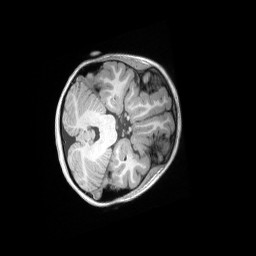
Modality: T1w
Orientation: axial
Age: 7
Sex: female
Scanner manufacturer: siemens
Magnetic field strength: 3 T
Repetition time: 2.53 s
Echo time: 0.00164 s